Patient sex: M
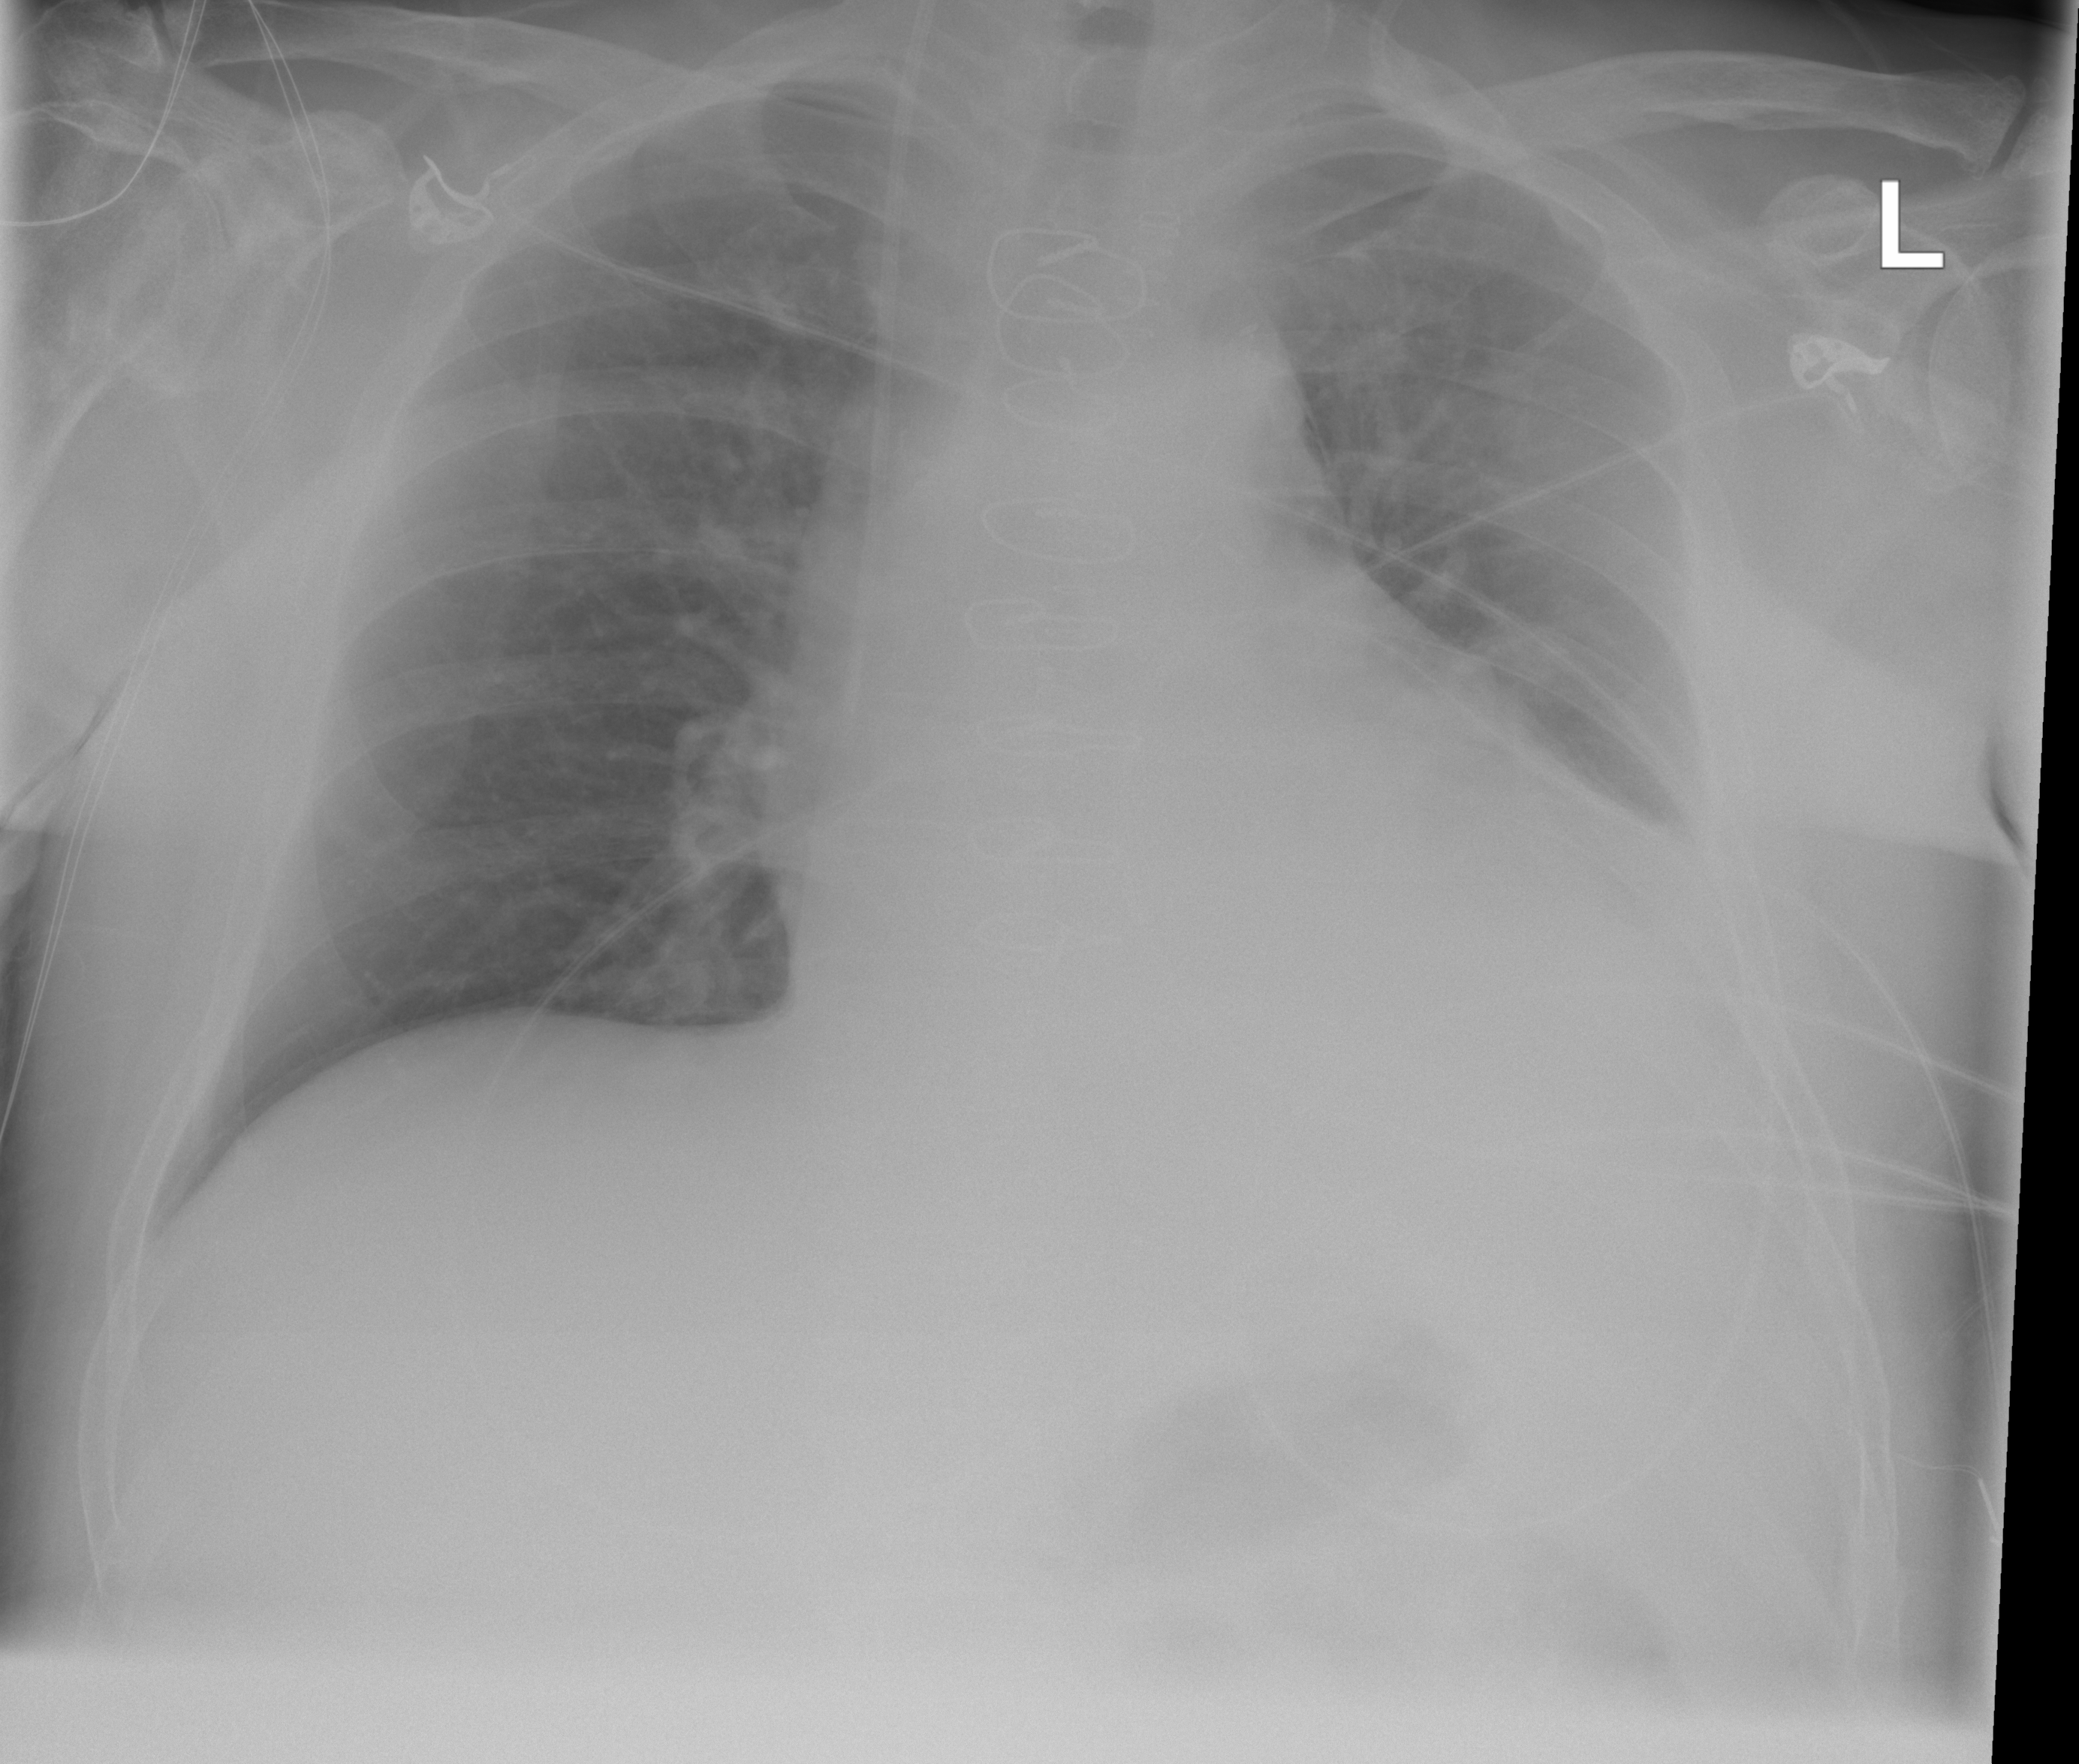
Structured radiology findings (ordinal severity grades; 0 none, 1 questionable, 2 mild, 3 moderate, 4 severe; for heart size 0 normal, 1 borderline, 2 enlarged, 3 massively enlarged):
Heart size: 2
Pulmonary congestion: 2
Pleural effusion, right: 0
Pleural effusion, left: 1
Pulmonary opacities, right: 0
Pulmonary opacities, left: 0
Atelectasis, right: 0
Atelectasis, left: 0